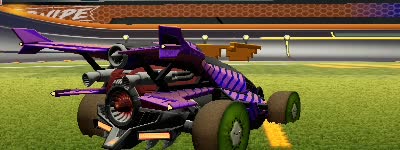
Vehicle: aftershock